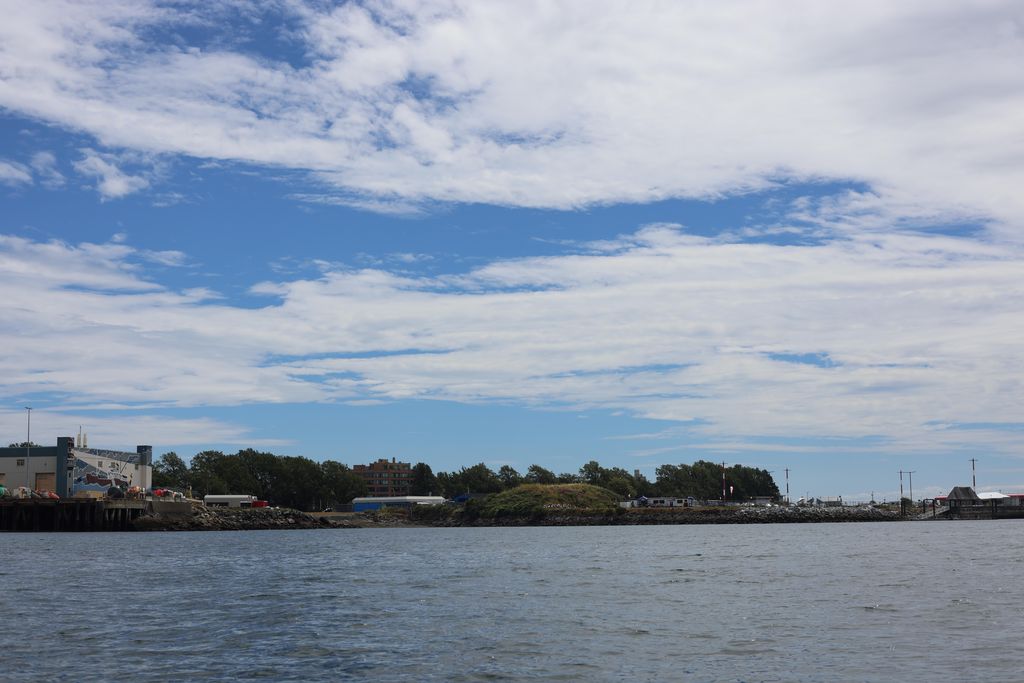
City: victoria